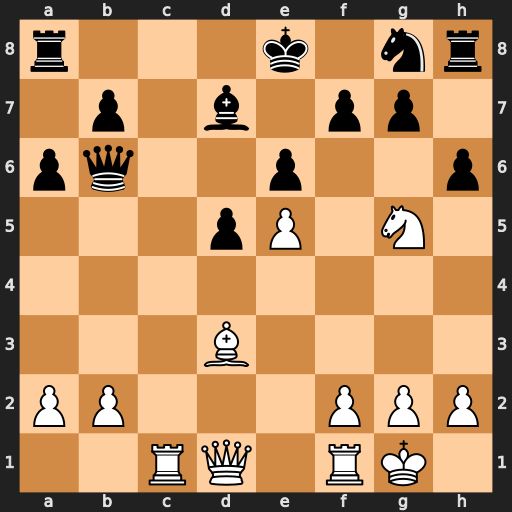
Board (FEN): r3k1nr/1p1b1pp1/pq2p2p/3pP1N1/8/3B4/PP3PPP/2RQ1RK1
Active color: w
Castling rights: kq
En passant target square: -
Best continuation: Qh5 hxg5 Qxh8